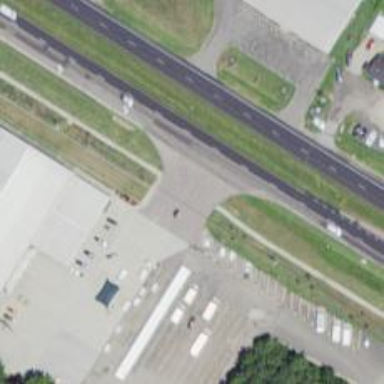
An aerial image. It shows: Asphalt footpath with unmarked crossing.